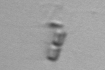
Label: Chaetoceros